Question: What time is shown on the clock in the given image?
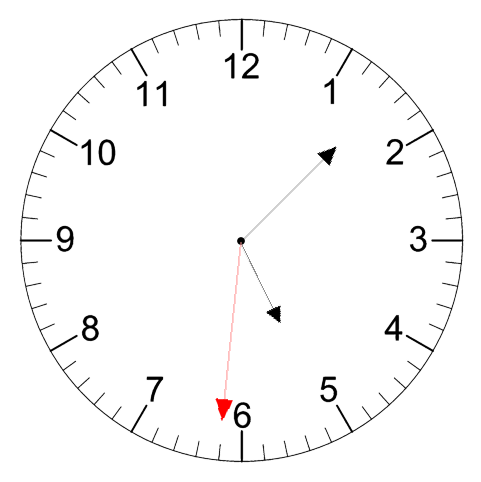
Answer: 05:07:31